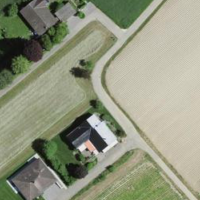
EUNIS habitat code: 55
Species observed at this site:
Juglans regia
Medicago sativa